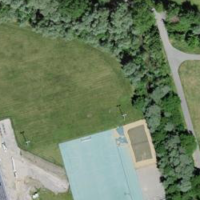
EUNIS habitat code: 52
Species observed at this site:
Populus tremula